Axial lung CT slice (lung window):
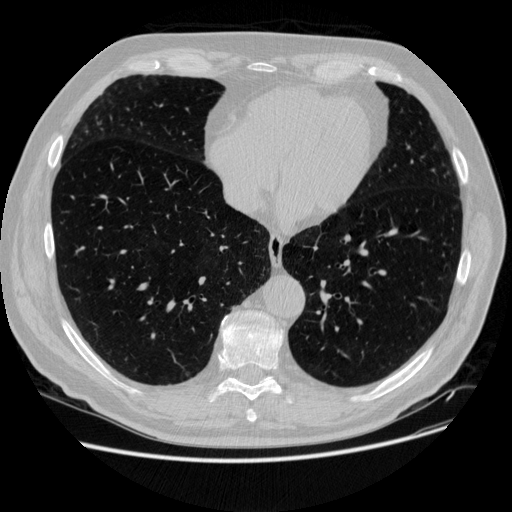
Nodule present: no